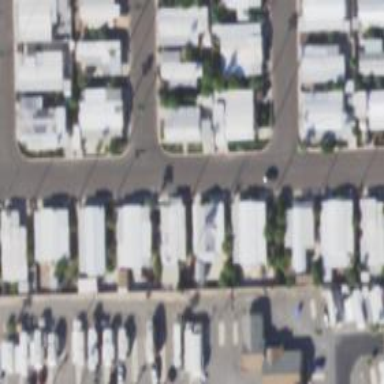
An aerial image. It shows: Living street.